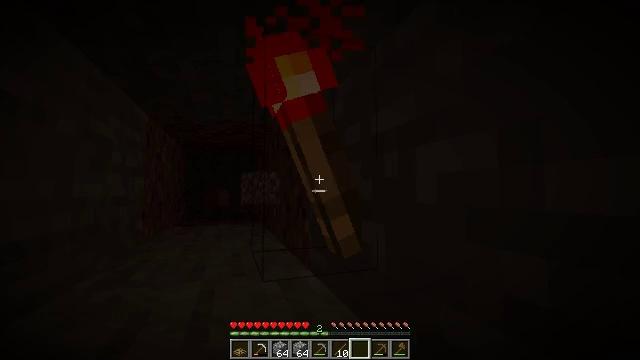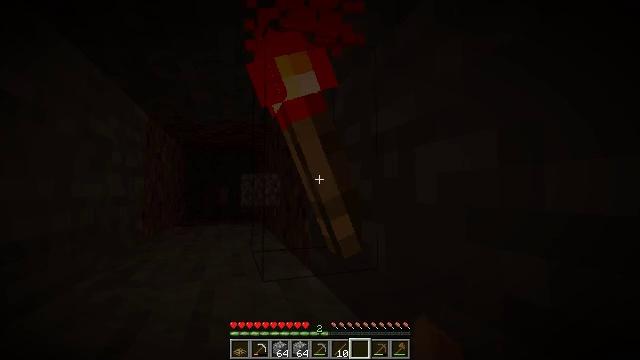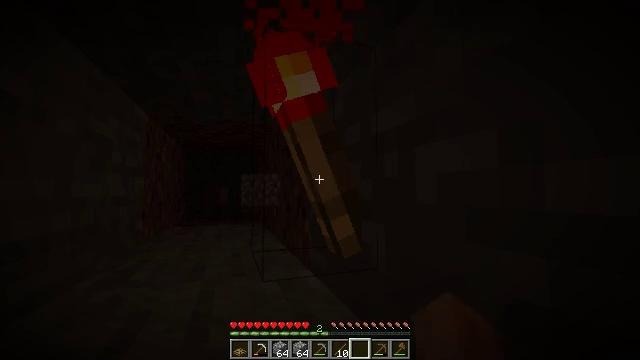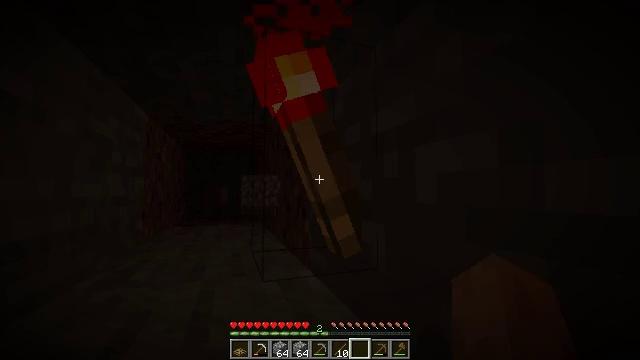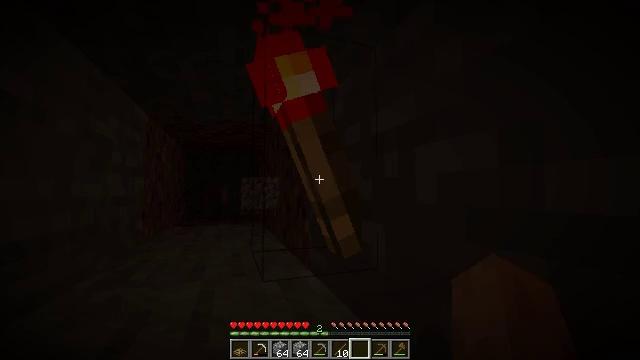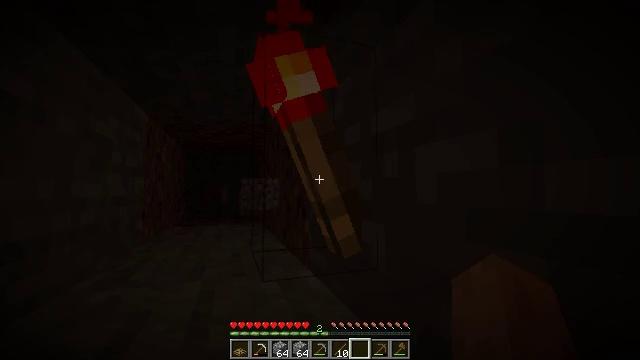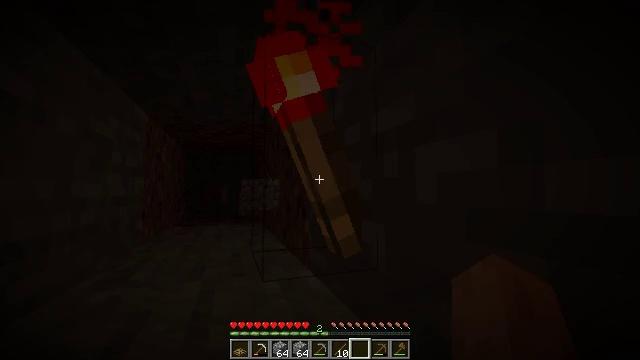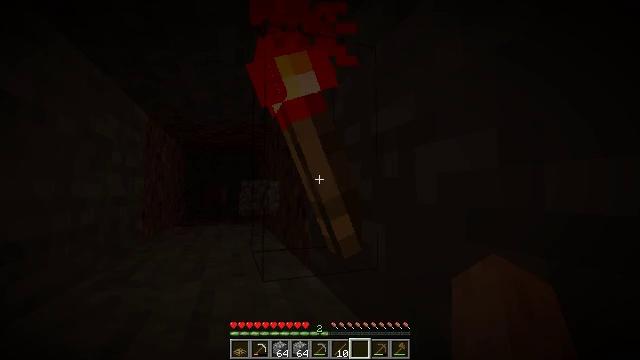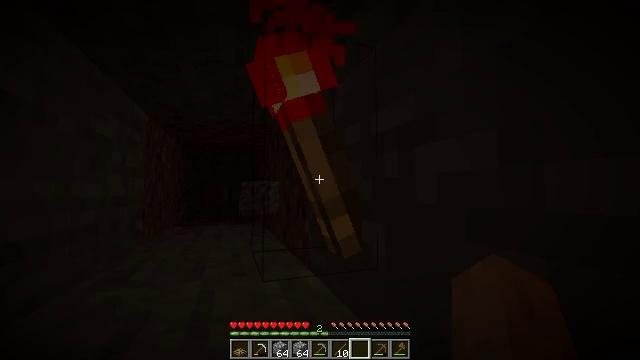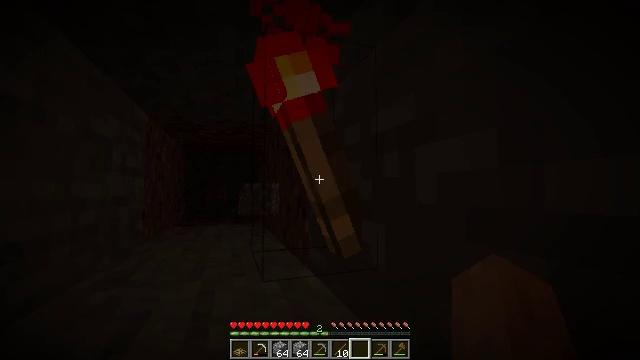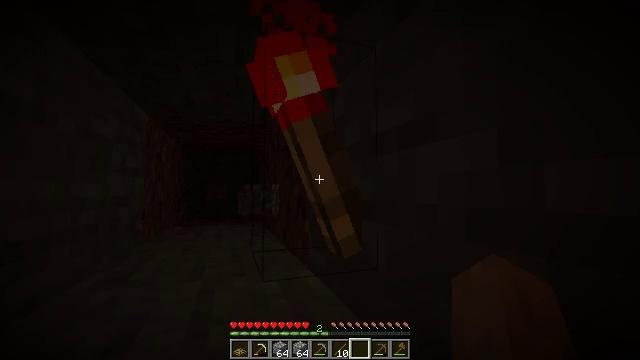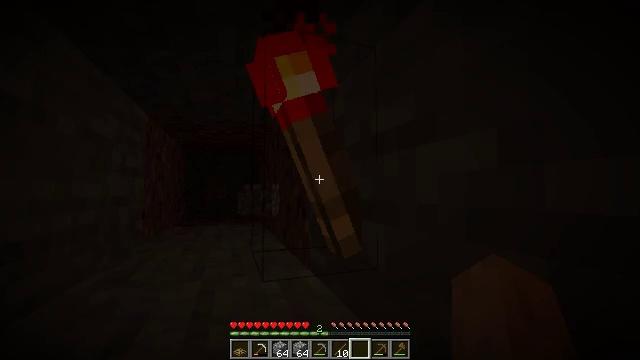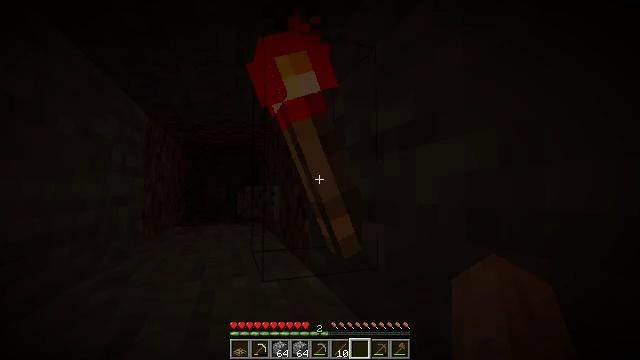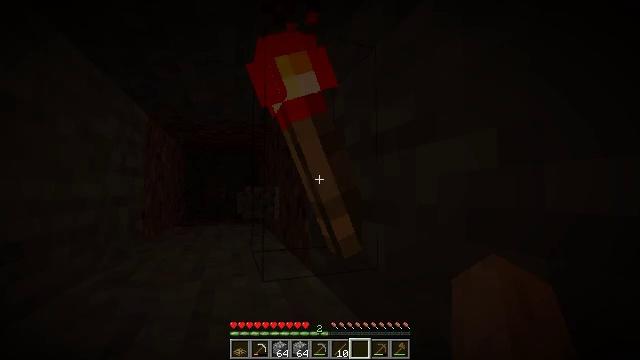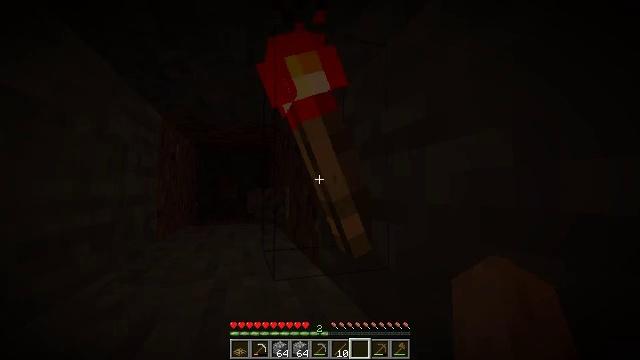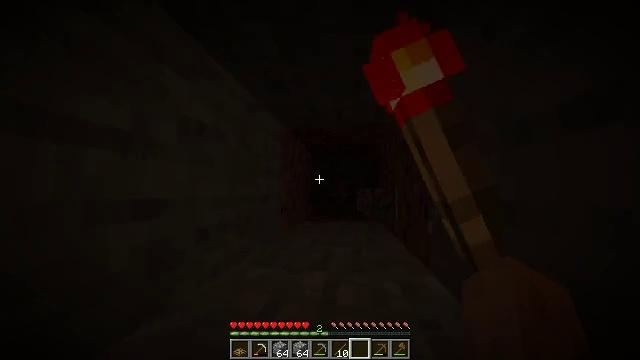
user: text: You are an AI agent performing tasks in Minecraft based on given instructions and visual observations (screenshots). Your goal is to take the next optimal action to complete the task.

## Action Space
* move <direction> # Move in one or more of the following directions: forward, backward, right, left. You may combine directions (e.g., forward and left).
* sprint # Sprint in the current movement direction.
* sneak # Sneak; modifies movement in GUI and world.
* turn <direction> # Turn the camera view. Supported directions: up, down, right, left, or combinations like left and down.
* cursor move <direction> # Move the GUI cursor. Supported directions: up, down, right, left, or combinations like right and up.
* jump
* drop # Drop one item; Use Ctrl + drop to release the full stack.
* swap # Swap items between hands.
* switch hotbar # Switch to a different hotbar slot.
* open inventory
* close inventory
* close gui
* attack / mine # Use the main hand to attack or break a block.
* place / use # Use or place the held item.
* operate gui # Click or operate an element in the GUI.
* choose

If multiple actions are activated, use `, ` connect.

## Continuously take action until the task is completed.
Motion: motion action
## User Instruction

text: Break the redstone wall torch.
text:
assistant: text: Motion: no_op
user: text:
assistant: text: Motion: no_op
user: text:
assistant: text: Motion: no_op
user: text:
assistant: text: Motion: no_op
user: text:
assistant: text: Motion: no_op
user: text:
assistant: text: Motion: no_op
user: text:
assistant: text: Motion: no_op
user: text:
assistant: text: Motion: no_op
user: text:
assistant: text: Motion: no_op
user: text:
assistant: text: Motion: no_op
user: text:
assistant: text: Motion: no_op
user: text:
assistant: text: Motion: no_op
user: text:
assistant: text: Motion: no_op
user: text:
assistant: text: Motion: turn left
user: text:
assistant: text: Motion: turn left
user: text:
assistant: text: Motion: turn left
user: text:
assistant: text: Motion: turn left
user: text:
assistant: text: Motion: turn left
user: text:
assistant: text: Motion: turn left
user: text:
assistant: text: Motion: turn left
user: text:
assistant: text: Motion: turn left
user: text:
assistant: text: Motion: turn left
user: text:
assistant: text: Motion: no_op
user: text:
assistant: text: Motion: no_op
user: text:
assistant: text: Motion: turn left
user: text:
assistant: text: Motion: turn left
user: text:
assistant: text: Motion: no_op
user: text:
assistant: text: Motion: no_op
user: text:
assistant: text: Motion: no_op
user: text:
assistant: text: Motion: no_op